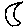
Label: moon